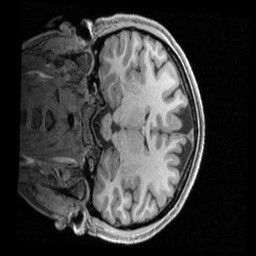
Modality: T1w
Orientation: coronal
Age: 19
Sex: female
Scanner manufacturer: siemens
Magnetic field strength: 3 T
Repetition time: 2.4 s
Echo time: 0.00231 s